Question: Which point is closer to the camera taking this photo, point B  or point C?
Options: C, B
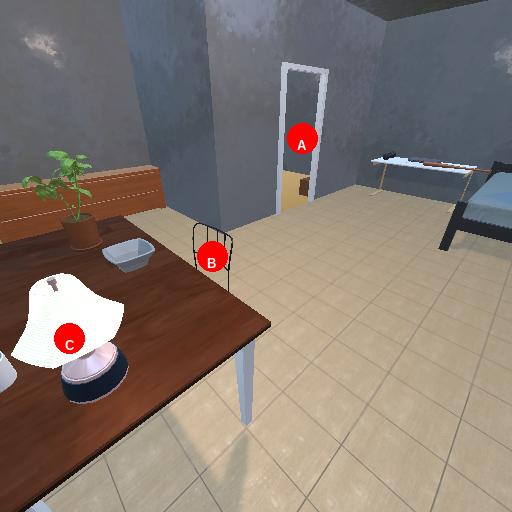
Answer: C